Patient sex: F
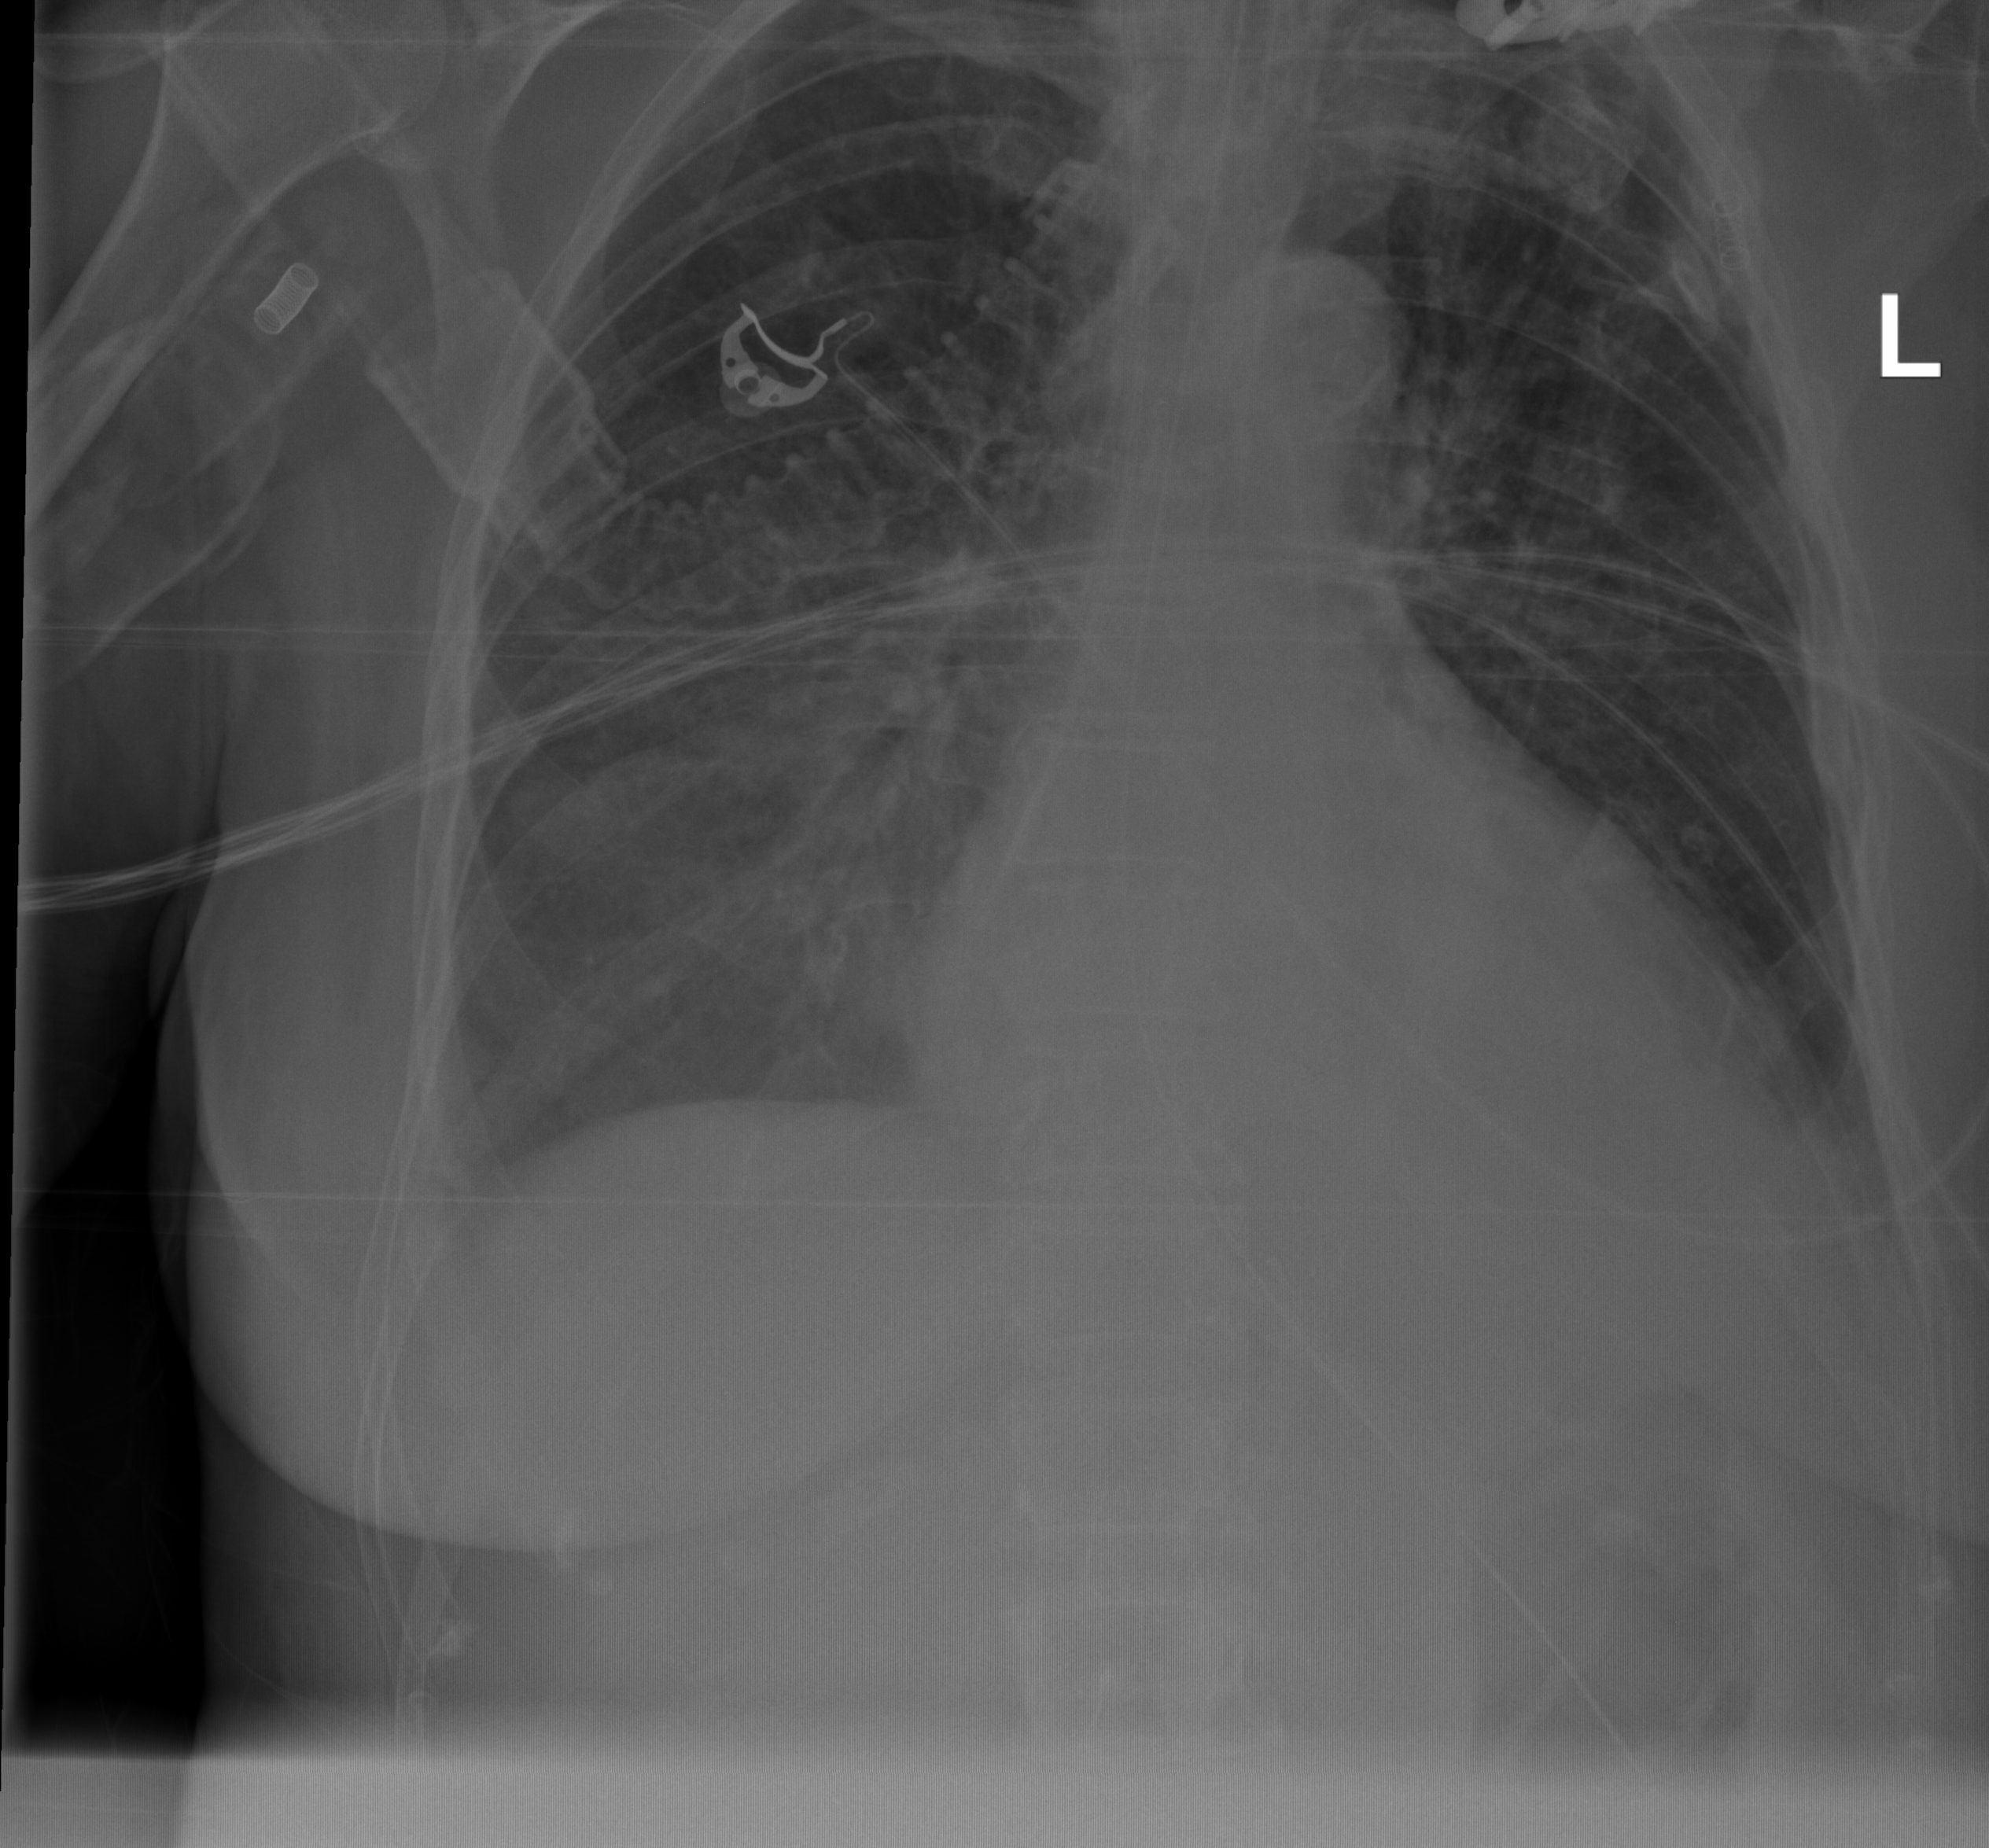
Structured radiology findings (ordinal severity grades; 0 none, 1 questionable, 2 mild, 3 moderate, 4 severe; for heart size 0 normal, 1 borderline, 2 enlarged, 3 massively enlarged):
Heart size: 2
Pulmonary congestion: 0
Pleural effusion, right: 1
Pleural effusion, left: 2
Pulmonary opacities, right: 2
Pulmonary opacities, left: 0
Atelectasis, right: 2
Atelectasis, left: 2